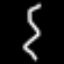
Label: squiggle